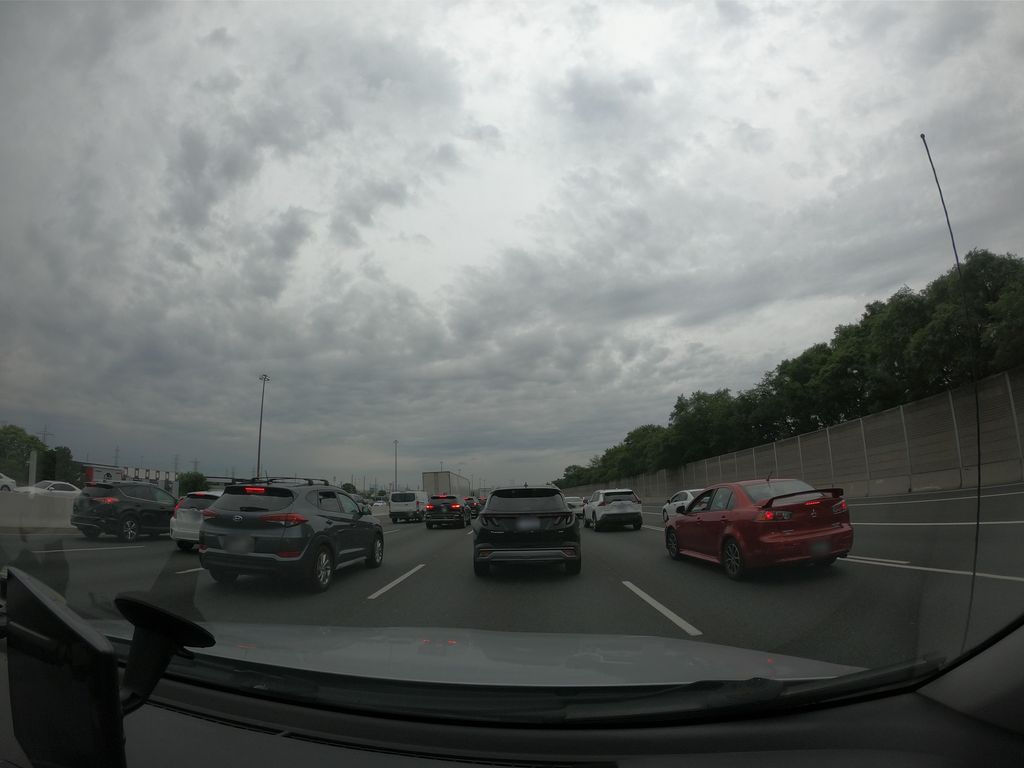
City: toronto